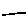
Label: line